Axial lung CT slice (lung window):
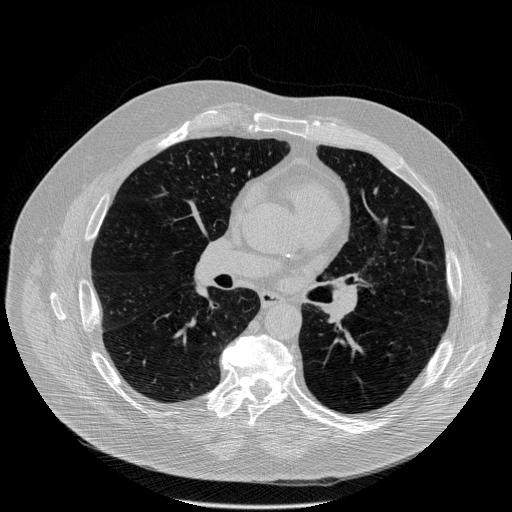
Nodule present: no